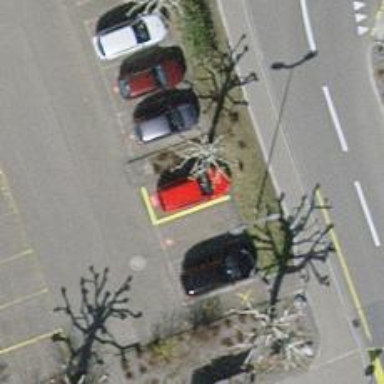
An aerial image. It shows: Car-sharing service available at this location.